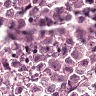
Metastatic tissue present: yes